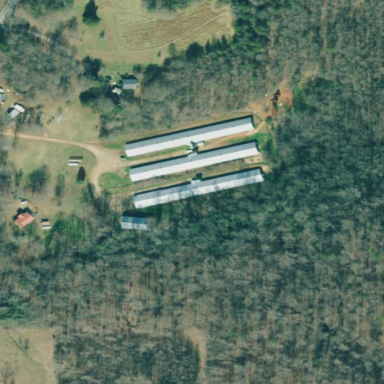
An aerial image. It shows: Poultry farmyard.